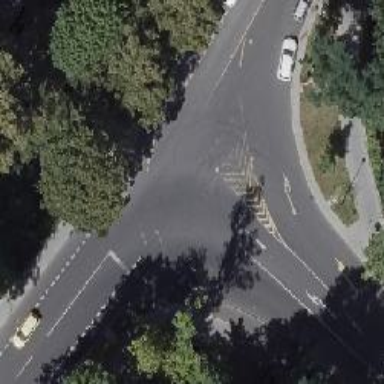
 there are sidewalks. The sidewalk on the left has smooth asphalt surface and there is designated cycling lane on the left side as well."